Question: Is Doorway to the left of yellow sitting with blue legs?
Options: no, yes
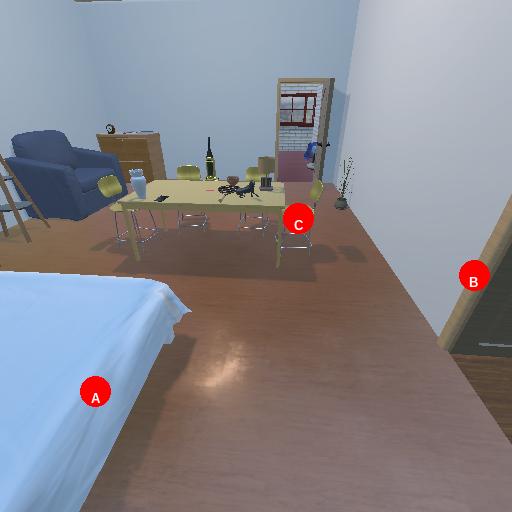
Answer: no